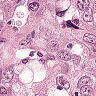
Metastatic tissue present: yes